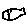
Label: fish